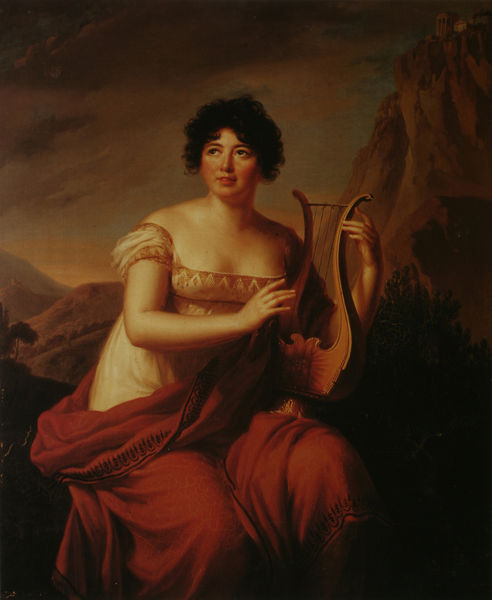
Titel: Madame de Staël als "Corinna"
Künstler: Elisabeth Louise Vigée Lebrun
Standort: Coppet
Institution: Château Coppet
Schlagwörter: baum, berg, blau, blätter, dunkel, felsen, gemälde, hand, haut, himmel, kopf, schatten, umhang, weiß, wolken, bäume, gelb, landschaft, mädchen, ocker, sitzen, stadt, abend, ausschnitt, bewegung, braun, brust, busen, finger, frau, frisur, haar, hell, hintergrund, kleid, licht, mund, nacht, nase, schwarz, vordergrund, blick, dame, haus, rot, schal, schloss, tuch, weg, wolke, beige, mode, muster, rock, jung, arm, arme, augen, falten, gesicht, spitze, stein, ärmel, bildnis, hals, hände, instrument, portrait, porträt, dämmerung, häuser, hügel, morgen, natur, strauch, busch, büsche, gebüsch, wole, bestickt, gewand, gold, haare, mantel, stickerei, stoff, klassizismus, musik, dekollte, dekoltee, lippen, locken, rosa, wald, rund, düster, italien, perspektive, abhang, berge, fels, gebirge, dorf, lila, violett, kahl, weis, bordüre, falte, spielen, muse, überwurf, faltenwurf, stola, decolleté, dekolleté, schulterfrei, antike, burg, idyll, seite, allegorie, rolle, seiten, dreiviertelporträt, toga, nymphe, tempel, laute, saiten, femme, empire, harfe, lyra, tunika, leier, peinture, musikerin, musizierend, lyre, zitter, laier, beig, tableau, grec, kurzarm, fru, art, musique, harfinistin, hsnd, romain, grosse, harpe, musid